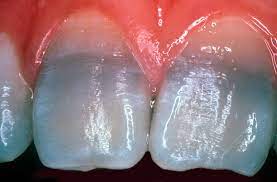
Condition: Tooth Discoloration